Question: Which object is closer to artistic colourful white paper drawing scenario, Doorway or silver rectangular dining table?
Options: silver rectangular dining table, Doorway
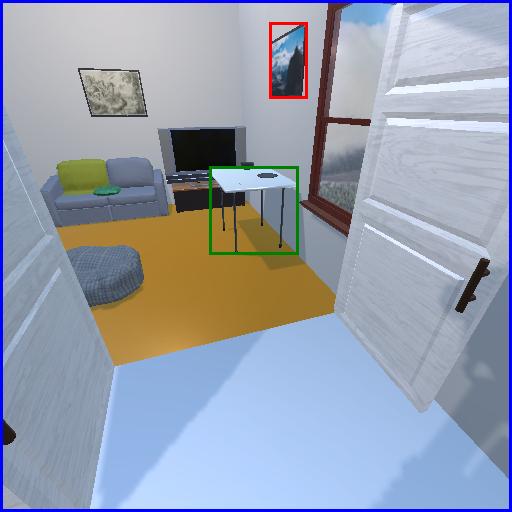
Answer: silver rectangular dining table